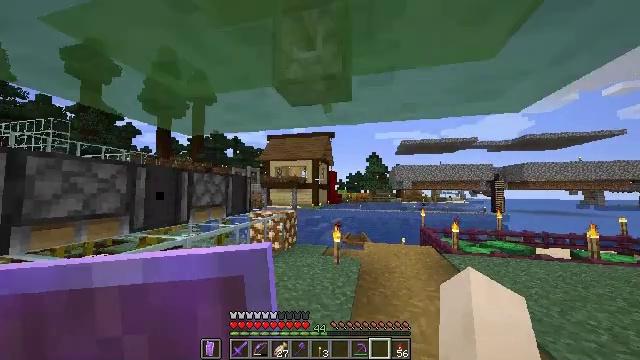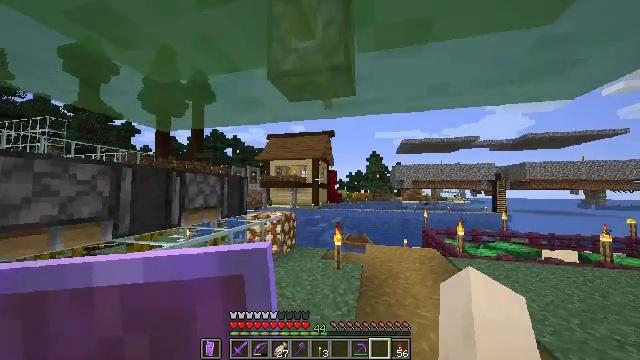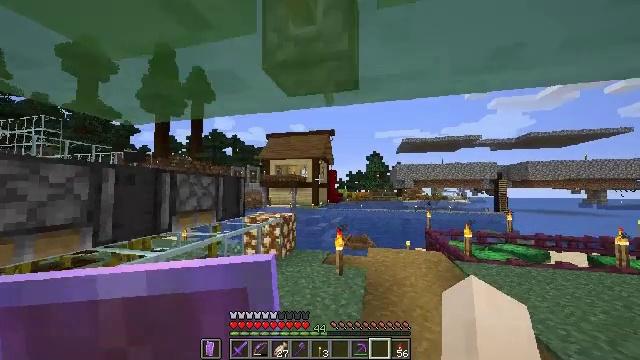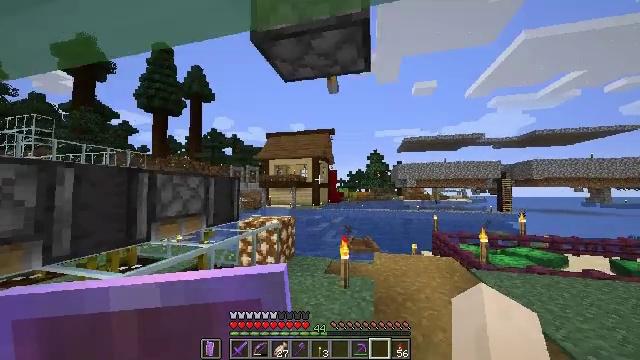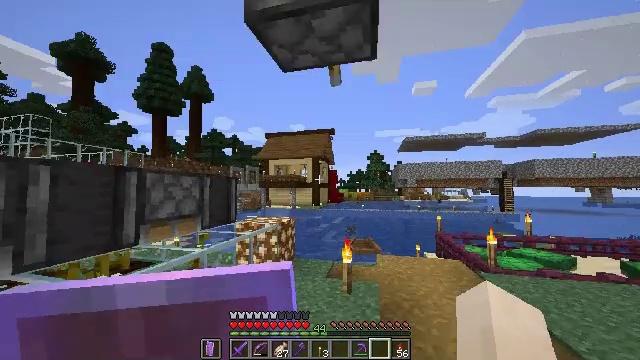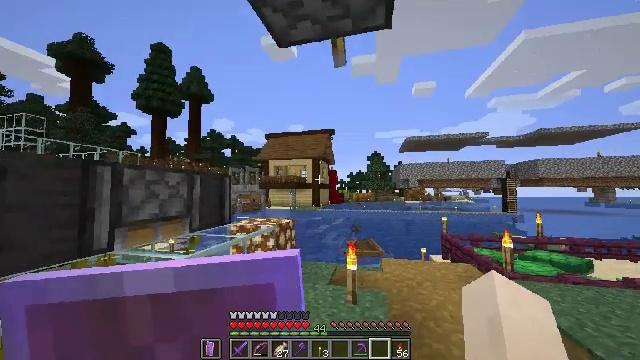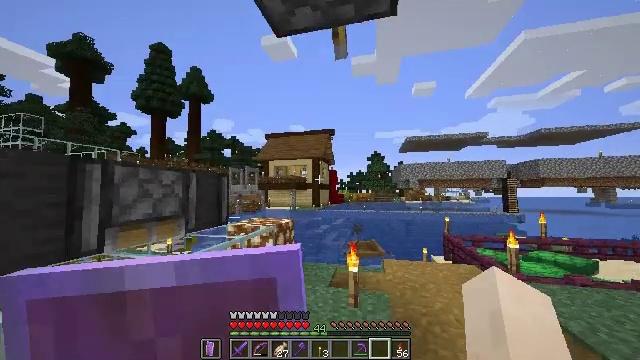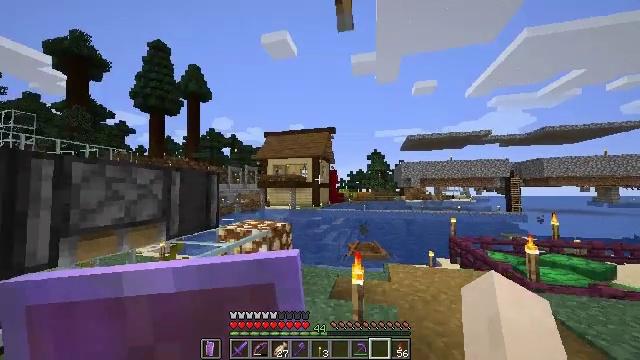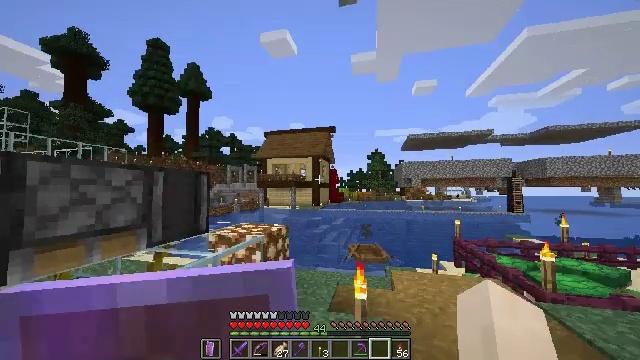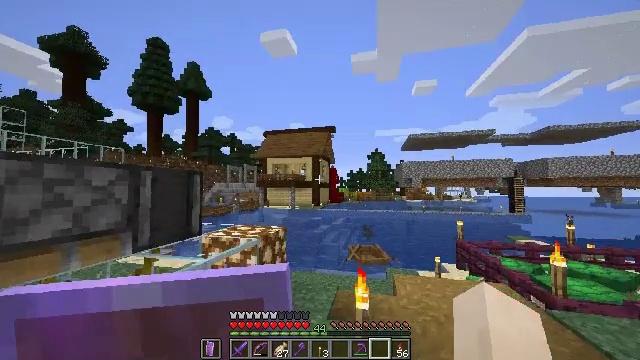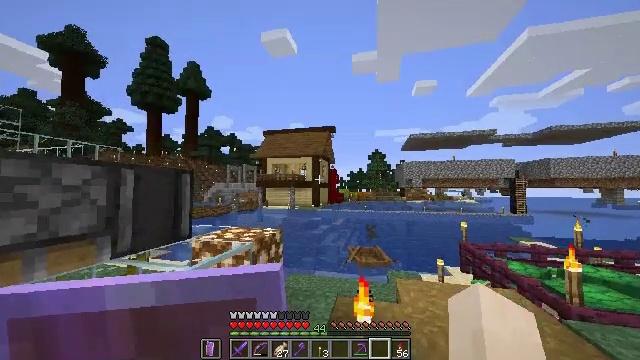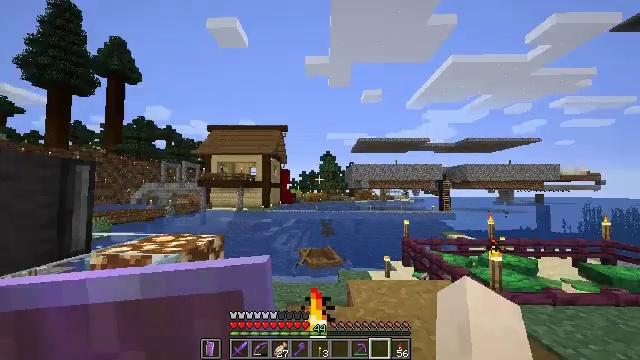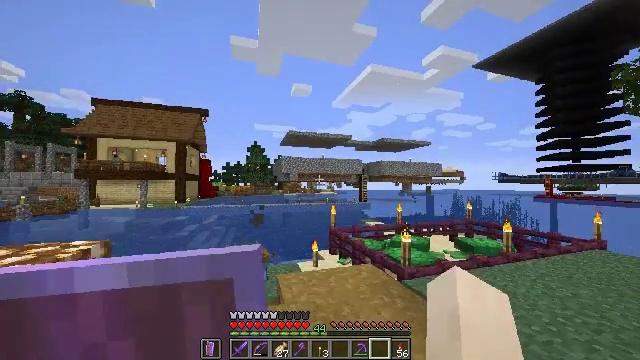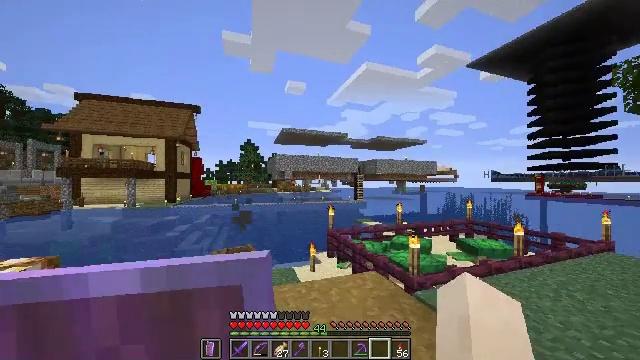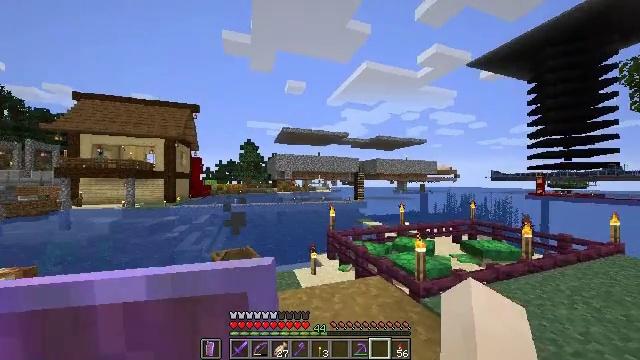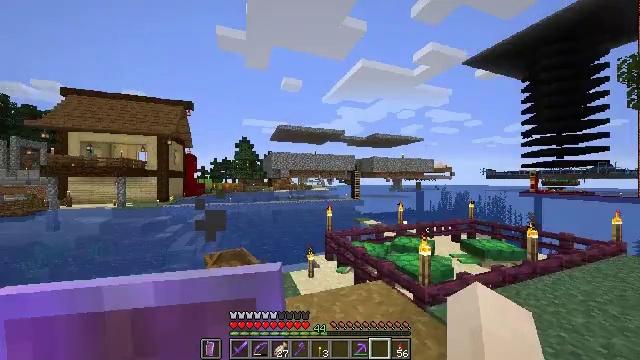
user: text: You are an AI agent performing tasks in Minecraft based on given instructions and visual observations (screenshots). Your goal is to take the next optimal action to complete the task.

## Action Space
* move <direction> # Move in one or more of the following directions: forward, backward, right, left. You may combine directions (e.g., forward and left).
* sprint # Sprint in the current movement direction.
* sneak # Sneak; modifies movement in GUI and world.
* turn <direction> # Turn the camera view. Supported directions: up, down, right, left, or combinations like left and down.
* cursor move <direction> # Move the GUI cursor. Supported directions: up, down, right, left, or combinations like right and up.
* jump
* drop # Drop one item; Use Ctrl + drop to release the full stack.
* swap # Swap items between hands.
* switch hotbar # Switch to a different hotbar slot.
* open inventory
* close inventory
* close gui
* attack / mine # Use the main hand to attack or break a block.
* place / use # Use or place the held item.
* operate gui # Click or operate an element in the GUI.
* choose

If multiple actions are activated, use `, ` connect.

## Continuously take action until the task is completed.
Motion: motion action
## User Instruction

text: Break the bone block to gather material.
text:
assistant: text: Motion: move forward, sprint
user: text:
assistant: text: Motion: move forward, sprint
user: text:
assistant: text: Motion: move forward, sprint
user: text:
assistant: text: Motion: move forward, sprint
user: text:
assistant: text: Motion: move forward, sprint
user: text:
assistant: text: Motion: move forward, sprint
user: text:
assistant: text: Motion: move forward, sprint
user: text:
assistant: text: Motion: move forward, sprint
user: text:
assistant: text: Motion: move forward, sprint
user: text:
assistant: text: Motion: move forward, sprint
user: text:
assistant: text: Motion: move forward, sprint, turn right
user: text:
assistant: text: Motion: move forward, sprint, turn right and down
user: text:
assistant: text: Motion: move forward, sprint, turn right
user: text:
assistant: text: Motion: move forward, sprint
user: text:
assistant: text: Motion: move forward, sprint, turn right
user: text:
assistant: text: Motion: move forward, sprint
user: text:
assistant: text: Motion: move forward
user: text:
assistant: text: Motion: move forward
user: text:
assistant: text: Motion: move forward, turn left and down
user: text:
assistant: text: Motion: turn left and down
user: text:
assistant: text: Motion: no_op
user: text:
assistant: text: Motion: no_op
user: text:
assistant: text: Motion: turn left
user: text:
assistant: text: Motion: no_op
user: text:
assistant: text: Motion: no_op
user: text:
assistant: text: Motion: no_op
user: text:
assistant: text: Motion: no_op
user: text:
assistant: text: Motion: no_op
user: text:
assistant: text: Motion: no_op
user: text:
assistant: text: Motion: no_op